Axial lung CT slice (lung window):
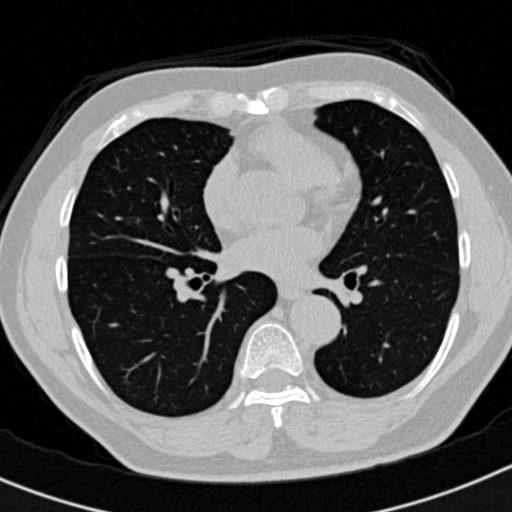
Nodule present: no